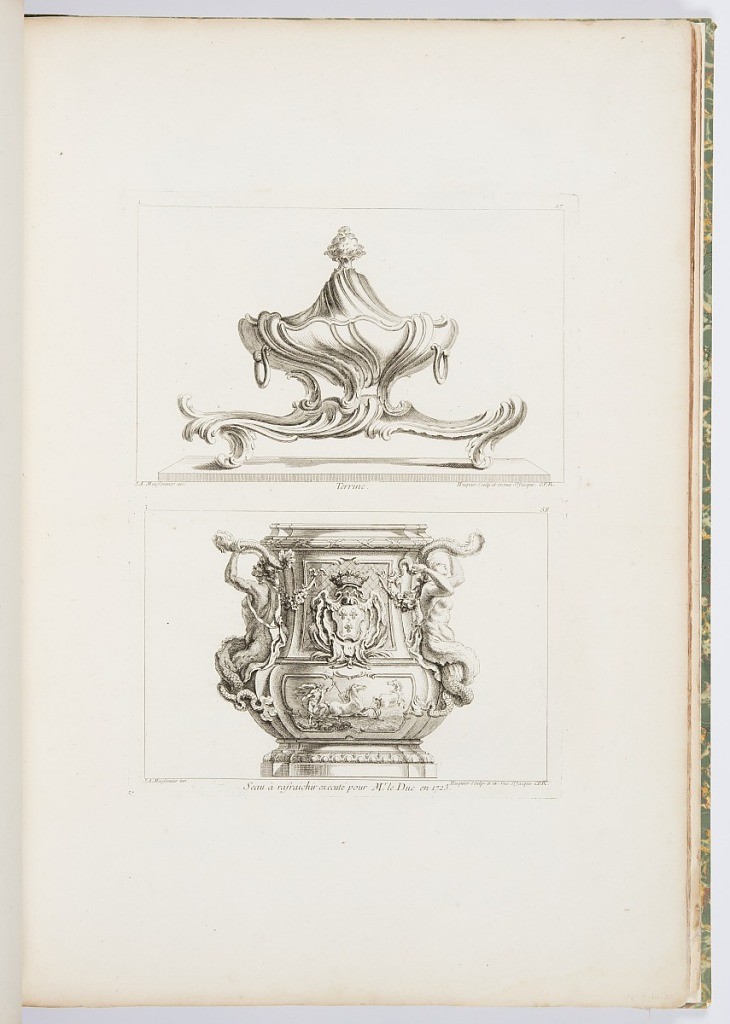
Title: Seau à rafraichir executé pour M. le Duc en 1723 [Wine Cooler made for M. le Duc (Louis-Henri de Bourbon in 1723], pl.. 58 in Oeuvre de Juste-Aurele Meissonnier
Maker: Juste-Aurèle Meissonnier, French, b. Italy, 1695–1750
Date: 1748
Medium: Etching on off-white laid paper
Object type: Print
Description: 1921-6-212-22-a: Covered tureen (and stand) with a swirling shape, ...;     1921-6-212-22-b: 1st state. Wine cooler decorated with mythological...